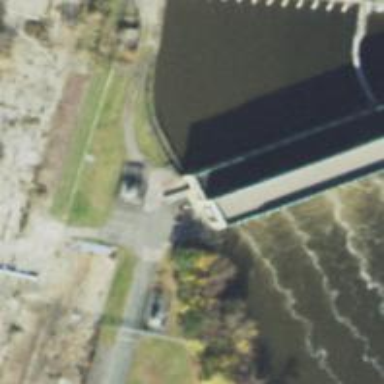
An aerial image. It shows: Weir along the waterway.